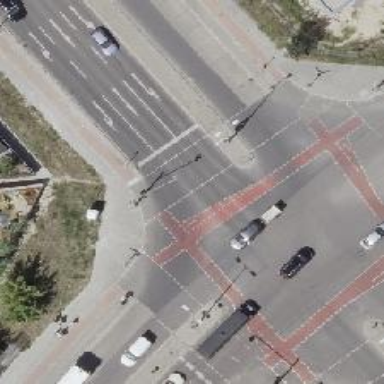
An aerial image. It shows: Crossing on the footway with traffic signals.